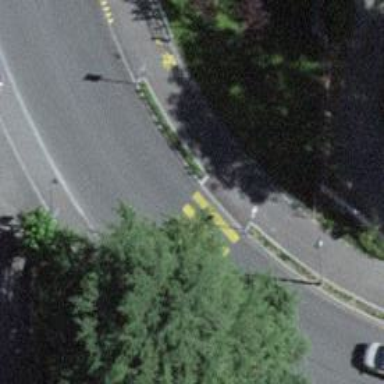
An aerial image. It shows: Uncontrolled road crossing with markings.